Field crop: maize
Growth stage: 2
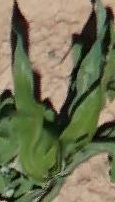
Species: maize